Interaction volume radius: 10 \u00c5
Interaction volume height: 10 \u00c5
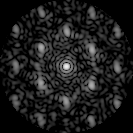
Disorder parameter: 0.5142